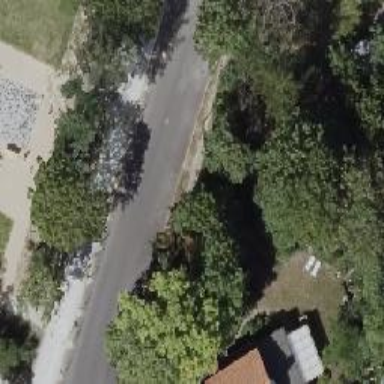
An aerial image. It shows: Residential road with asphalt surface.